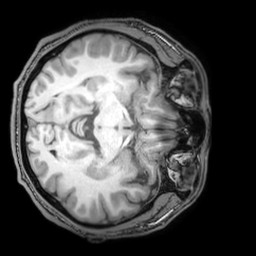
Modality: T1w
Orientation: axial
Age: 40
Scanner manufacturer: philips
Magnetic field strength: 3 T
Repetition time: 0.007 s
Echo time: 0.003501 s